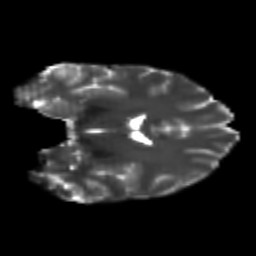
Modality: T2w
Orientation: coronal
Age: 20
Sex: female
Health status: healthy
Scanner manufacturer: philips
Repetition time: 7.476 s
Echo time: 0.08753 s